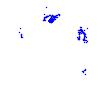
Particle: pion